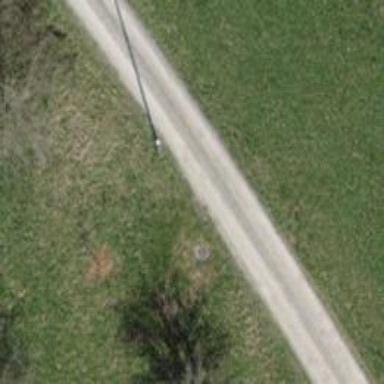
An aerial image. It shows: Minor power line.